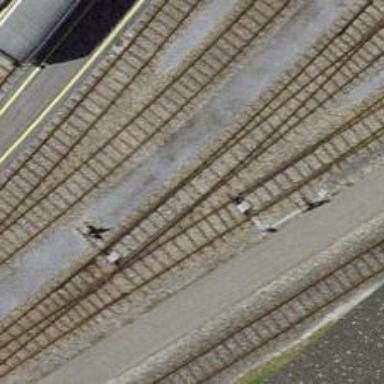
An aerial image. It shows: Railway switch.